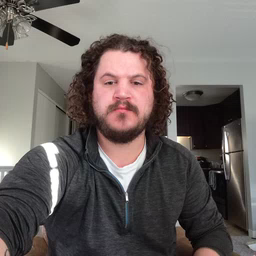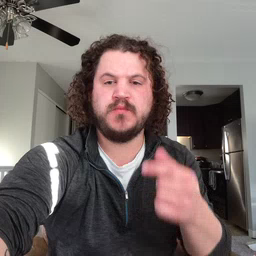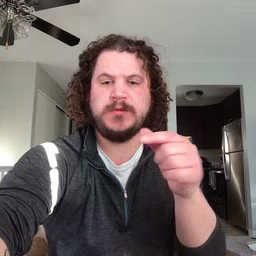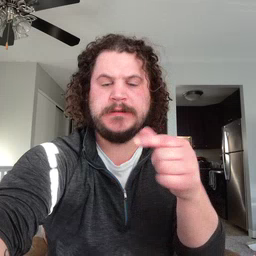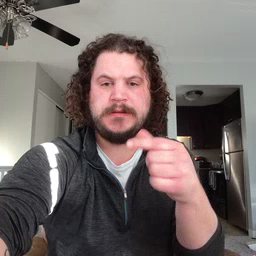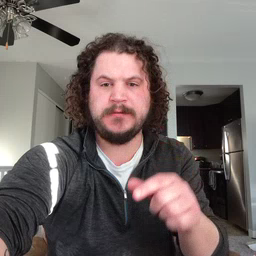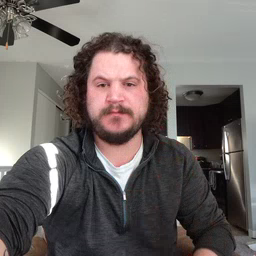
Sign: green